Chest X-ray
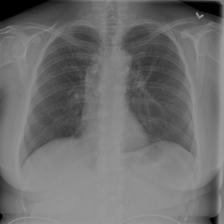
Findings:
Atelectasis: negative
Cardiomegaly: negative
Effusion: negative
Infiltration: negative
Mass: negative
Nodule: positive
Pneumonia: negative
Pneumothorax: negative
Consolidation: negative
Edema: negative
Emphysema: negative
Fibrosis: negative
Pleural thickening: negative
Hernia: negative